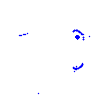
Particle: kaon